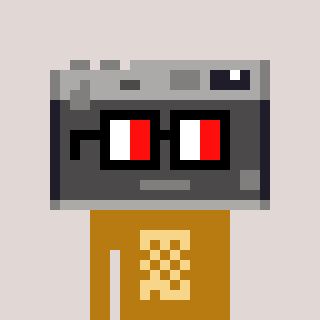
a pixel art character with square glasses with black frames and red eyes, a camera-shaped head and a gold-colored body on a warm background